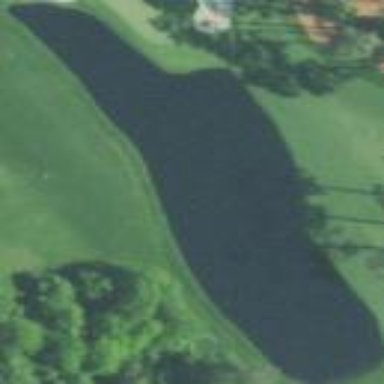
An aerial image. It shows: Picturesque scene of golf course with lateral water hazard.